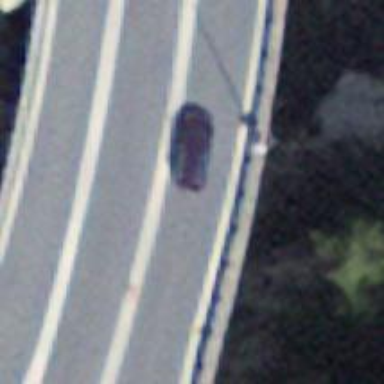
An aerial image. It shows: Asphalt bridge on trunk highway that is designated as motorroad.